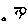
Label: sun